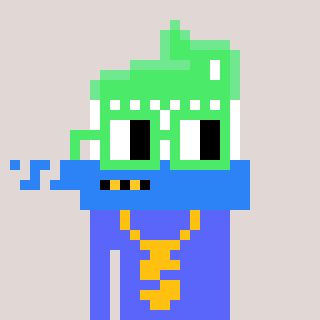
a pixel art character with square light green glasses, a toothbrush-shaped head and a purple-colored body on a warm background